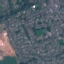
Land use / land cover class: Residential